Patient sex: M
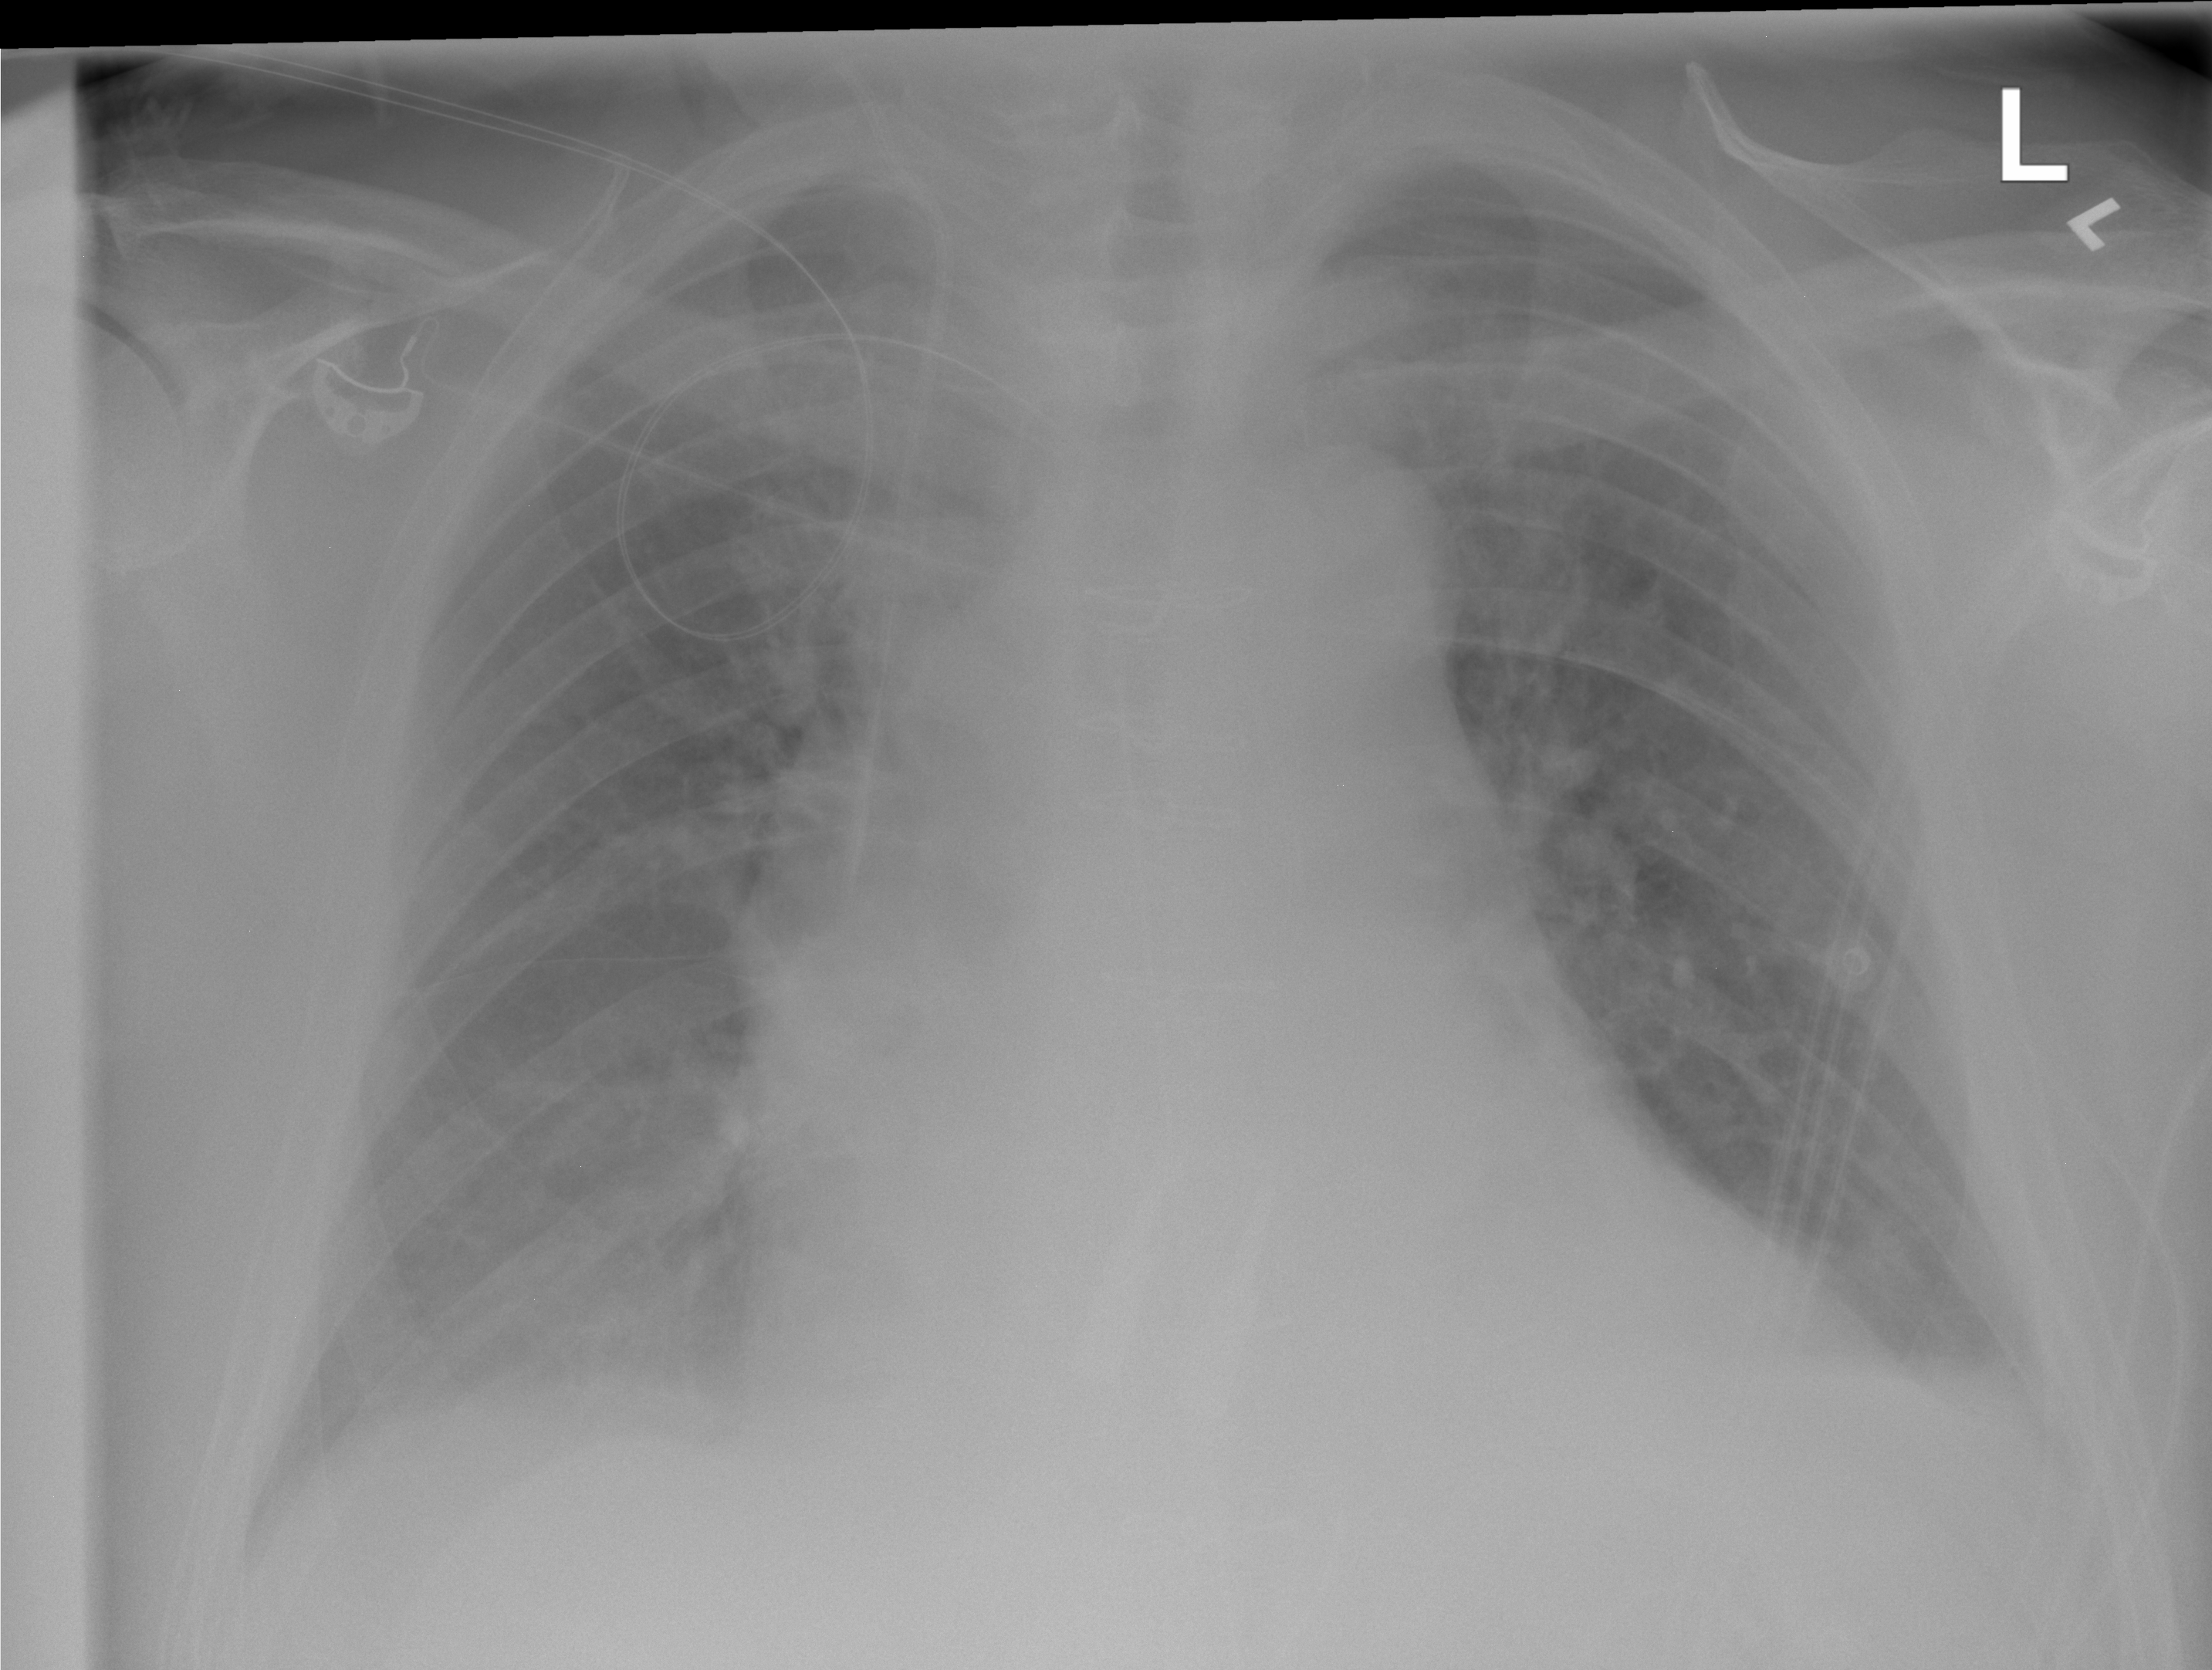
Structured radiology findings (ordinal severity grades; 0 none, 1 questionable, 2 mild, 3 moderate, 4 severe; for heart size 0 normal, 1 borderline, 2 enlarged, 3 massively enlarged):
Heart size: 2
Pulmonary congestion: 2
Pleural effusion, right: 1
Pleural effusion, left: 2
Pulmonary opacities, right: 0
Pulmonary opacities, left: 2
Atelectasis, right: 1
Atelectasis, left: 2